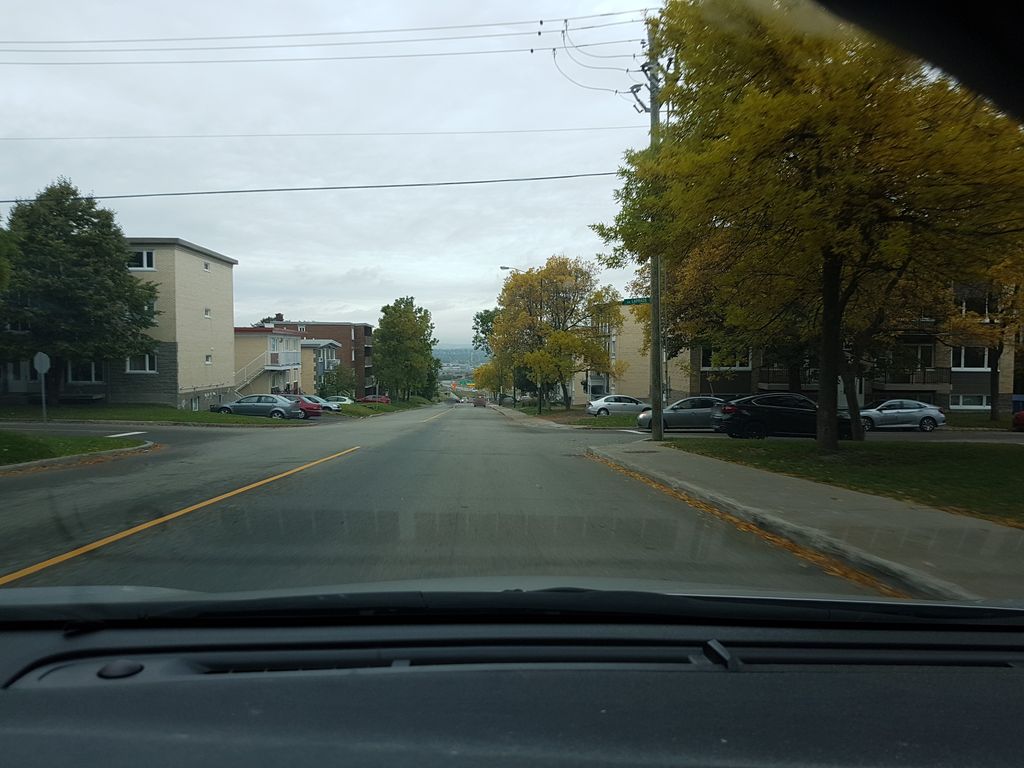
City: quebec_city